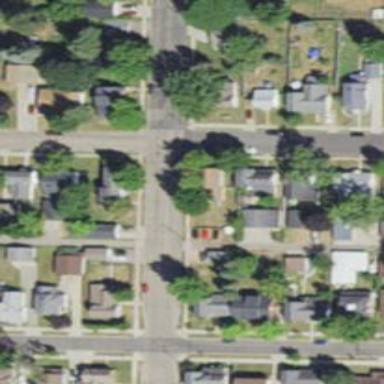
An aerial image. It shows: Alley classified as service road.